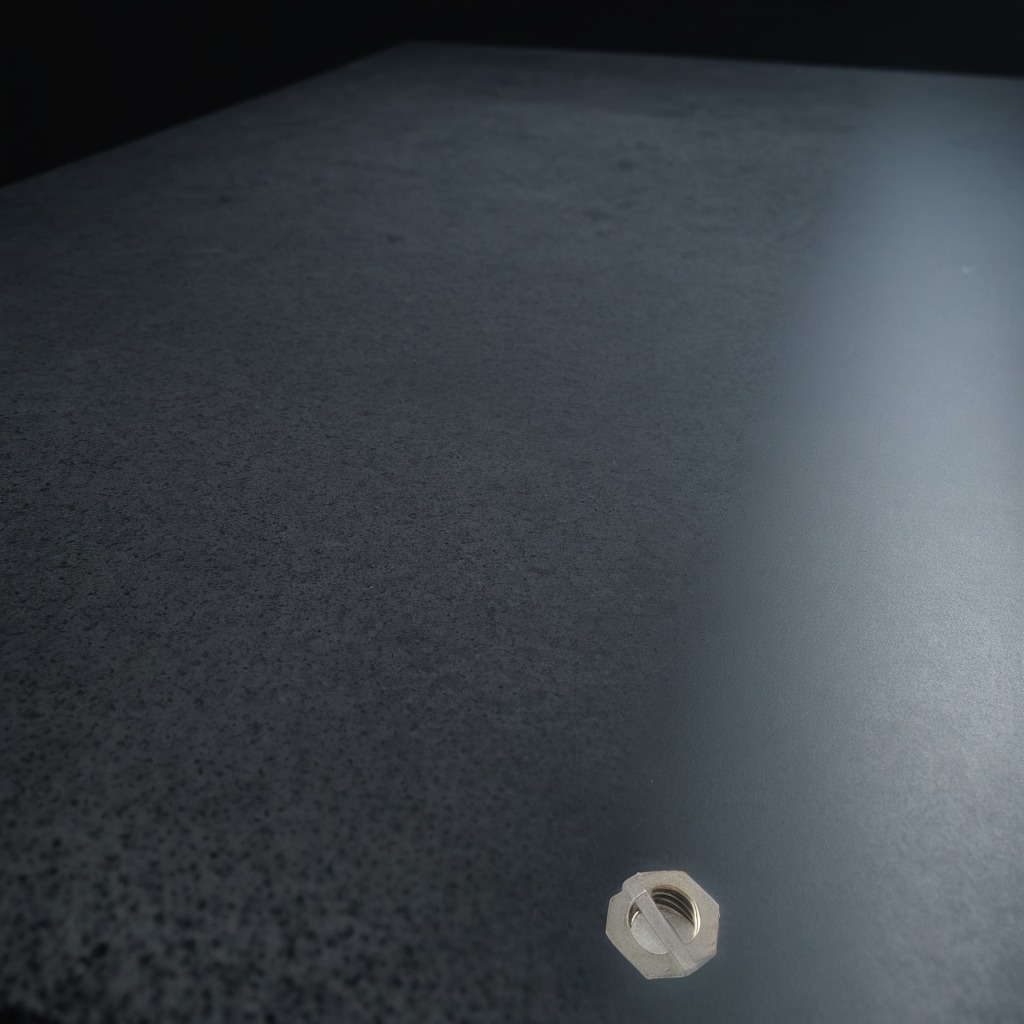
A metal nut is lying on a clean granite table inside a workshop at night dim ambient light soft shadows worn but